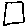
Label: square